Question:
Based on the above coordinates in the above image, I'd like to be able to calculate which "square" as highlighted in red, the selected cell belongs to.
I'm solving a sudoku puzzle, and I have access to the width of each square, as well as the row/column at which the cell are located.
I'm having trouble calculating the "number" of the square that the cell belongs to (they start at 1, and increase from left-to-right, top-to-bottom), so that the numbers of the squares above are:
1|2
3|4
How could I go about calculating this? Any suggestions would be appreciated. Either a Java-specific method, or just an algorithm would be fine :)
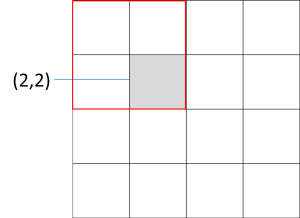
Answer: '''
int numMajorRows = 2;
int numMajorCols = 2;
int width = 2;
// assuming row and col also start at 1.
int squareNumber(int row, int col) {
int majorRow = (row-1) / width; // zero based majorRow
int majorCol = (col-1) / width; // zero based majorCol
return majorCol + majorRow * numMajorCols + 1;
}
'''